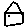
Label: house